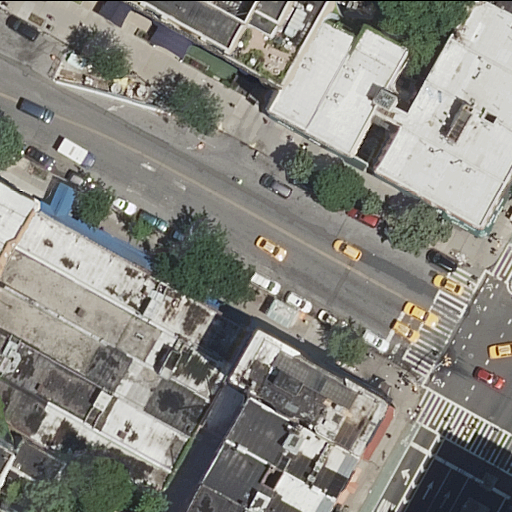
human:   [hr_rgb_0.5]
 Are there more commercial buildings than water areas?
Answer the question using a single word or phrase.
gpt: no

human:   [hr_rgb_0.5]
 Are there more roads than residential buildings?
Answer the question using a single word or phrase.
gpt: no

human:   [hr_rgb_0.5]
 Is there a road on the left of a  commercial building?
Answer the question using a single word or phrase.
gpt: no

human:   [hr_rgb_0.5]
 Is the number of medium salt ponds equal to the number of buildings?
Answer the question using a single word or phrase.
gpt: no

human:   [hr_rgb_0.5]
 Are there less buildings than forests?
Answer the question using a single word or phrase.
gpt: no

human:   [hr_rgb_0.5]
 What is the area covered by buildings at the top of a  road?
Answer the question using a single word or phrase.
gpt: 1658m2

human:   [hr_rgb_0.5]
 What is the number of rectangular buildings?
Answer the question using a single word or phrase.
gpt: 4

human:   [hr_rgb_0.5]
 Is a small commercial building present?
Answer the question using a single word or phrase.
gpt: no

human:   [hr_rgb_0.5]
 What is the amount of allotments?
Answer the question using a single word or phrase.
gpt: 0

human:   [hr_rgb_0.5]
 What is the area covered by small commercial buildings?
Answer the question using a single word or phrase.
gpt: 0m2

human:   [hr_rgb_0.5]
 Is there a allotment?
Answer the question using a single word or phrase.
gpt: no

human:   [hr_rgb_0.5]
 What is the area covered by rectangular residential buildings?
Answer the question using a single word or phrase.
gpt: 616m2

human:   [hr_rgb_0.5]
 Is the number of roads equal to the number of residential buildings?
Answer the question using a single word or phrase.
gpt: no

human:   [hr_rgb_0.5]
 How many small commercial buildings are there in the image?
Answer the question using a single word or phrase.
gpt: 0

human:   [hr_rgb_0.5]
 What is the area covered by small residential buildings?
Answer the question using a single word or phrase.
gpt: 162m2

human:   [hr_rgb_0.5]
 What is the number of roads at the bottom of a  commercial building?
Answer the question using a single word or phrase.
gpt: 0

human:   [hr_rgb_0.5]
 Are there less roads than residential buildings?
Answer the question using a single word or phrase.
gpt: yes

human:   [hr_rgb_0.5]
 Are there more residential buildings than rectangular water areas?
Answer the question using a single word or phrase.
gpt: yes

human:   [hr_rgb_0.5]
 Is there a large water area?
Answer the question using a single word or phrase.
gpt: no

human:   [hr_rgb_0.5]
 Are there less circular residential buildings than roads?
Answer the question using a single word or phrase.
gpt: yes

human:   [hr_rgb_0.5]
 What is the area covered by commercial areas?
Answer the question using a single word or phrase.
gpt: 0m2

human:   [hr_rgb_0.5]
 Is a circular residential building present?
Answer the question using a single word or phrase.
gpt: no

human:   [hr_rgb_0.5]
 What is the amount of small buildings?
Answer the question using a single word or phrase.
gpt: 4

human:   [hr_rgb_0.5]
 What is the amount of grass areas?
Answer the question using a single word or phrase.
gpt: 0

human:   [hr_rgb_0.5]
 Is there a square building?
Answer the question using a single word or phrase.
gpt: no

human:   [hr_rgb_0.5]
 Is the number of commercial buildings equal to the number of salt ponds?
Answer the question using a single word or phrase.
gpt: yes

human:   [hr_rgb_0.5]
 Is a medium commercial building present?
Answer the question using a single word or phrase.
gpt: no

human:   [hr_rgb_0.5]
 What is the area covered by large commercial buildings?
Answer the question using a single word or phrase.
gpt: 0m2

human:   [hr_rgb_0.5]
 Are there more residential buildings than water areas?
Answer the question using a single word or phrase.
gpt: yes

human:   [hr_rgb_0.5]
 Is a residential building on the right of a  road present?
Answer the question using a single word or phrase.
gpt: yes

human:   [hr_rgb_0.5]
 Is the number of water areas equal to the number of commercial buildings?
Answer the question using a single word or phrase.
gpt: yes

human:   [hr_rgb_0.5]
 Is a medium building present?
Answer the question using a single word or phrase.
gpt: yes

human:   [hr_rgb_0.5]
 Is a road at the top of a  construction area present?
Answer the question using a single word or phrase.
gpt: no

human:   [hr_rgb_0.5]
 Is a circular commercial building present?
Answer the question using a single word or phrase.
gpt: no

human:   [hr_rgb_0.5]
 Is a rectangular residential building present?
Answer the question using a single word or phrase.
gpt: yes

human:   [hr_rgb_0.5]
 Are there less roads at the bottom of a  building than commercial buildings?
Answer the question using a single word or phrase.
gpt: no